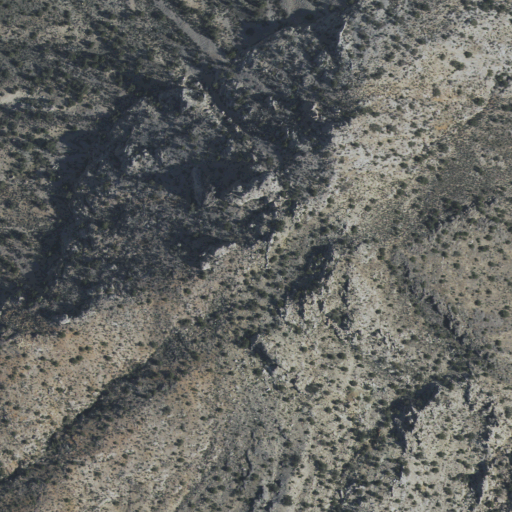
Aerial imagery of mountains in California named Mescal Range containing only shrub